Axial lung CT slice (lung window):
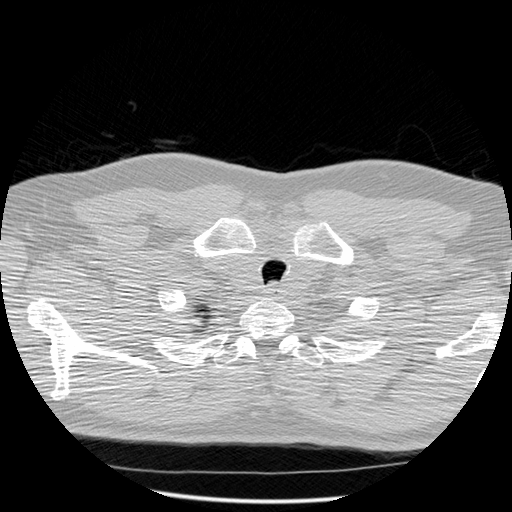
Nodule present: no